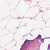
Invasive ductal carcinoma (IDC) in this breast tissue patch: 0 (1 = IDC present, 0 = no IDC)